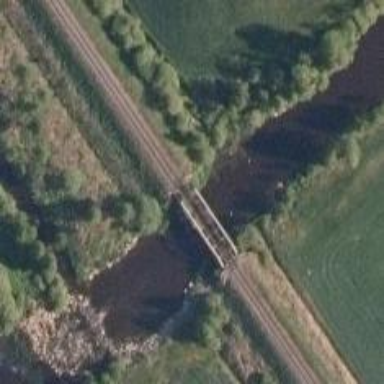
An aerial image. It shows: Bridge carrying continuous railway rails.